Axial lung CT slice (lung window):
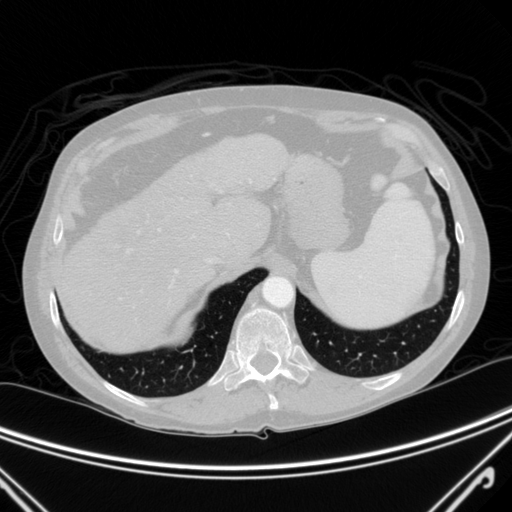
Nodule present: no